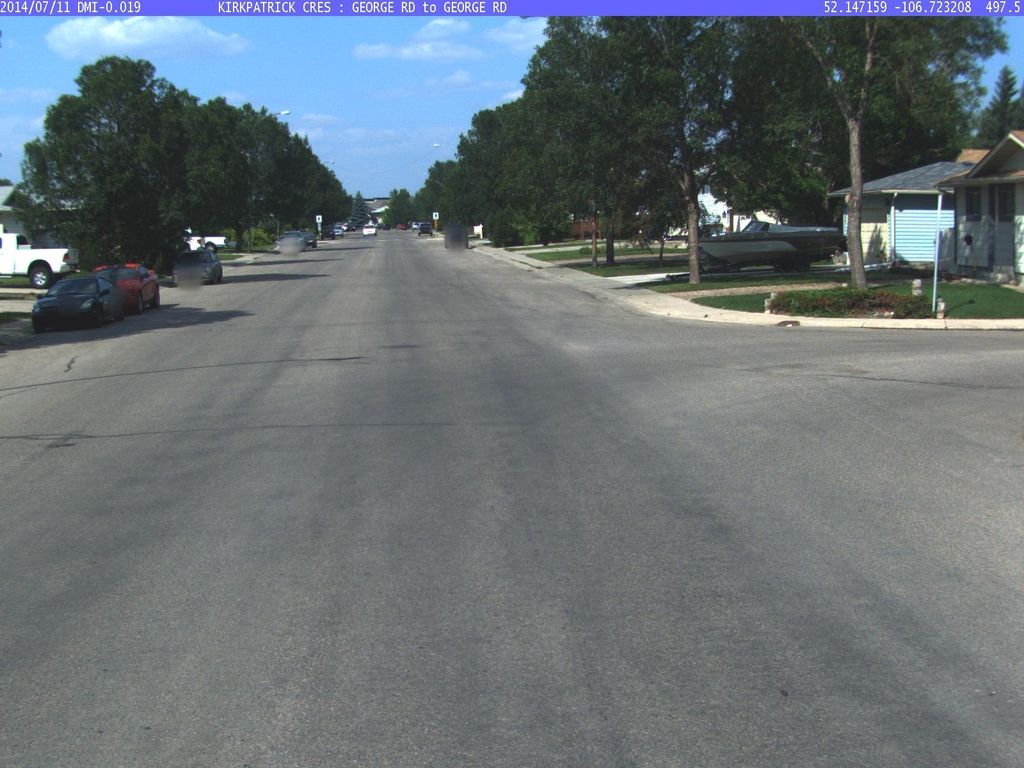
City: saskatoon